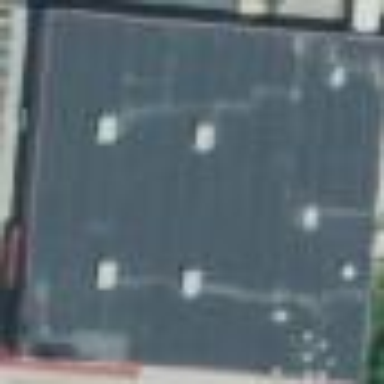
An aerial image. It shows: Hardware shop located in building.